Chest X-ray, AP view. Patient: 64 years old, sex F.
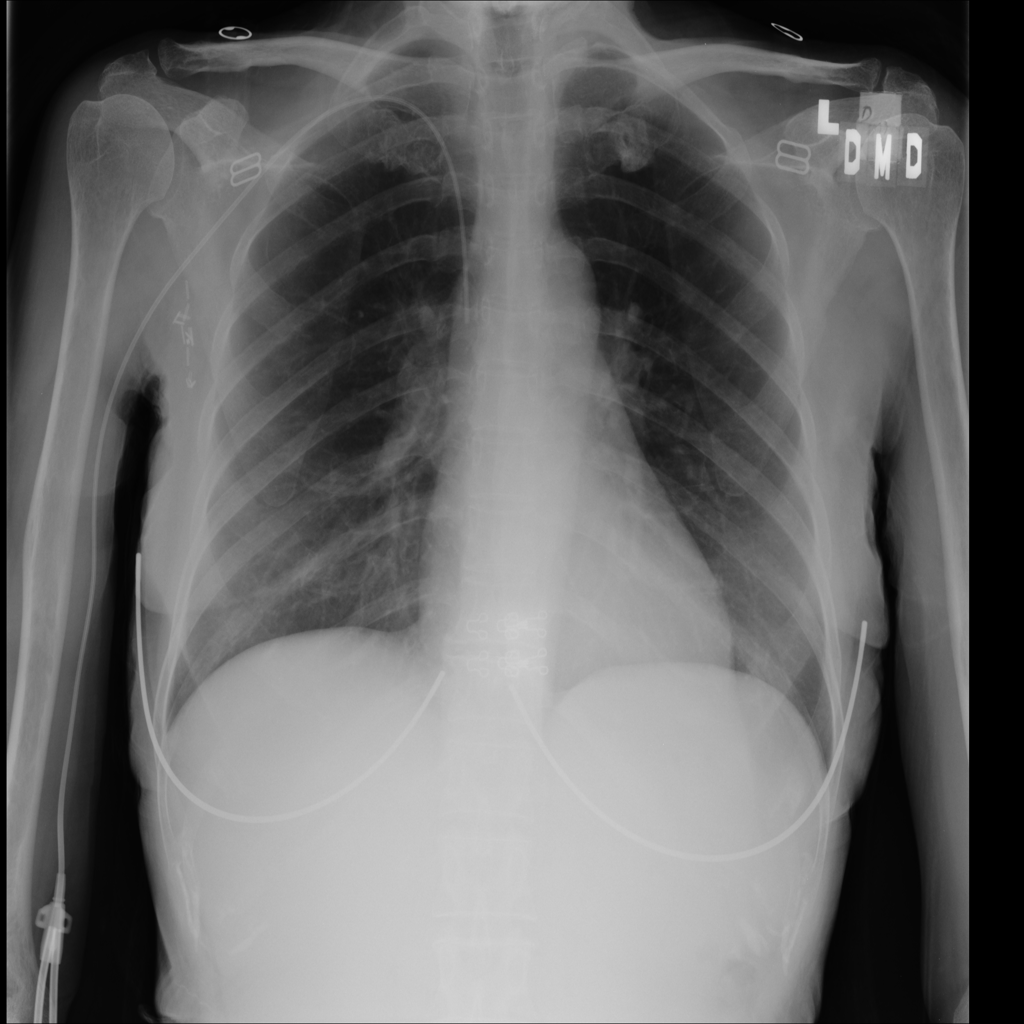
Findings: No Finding